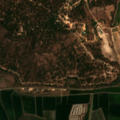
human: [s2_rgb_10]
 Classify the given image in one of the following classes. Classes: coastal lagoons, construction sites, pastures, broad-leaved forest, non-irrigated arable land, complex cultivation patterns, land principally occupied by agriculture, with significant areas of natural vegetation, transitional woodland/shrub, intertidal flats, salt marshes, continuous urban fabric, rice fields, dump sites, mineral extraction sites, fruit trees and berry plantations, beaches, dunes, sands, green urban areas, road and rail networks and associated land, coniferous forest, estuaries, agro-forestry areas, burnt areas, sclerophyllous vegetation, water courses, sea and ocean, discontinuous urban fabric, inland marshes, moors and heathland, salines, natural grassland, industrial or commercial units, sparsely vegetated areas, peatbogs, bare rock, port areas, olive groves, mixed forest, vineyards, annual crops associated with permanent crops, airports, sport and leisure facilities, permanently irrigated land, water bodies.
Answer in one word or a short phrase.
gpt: rice fields, pastures, broad-leaved forest, mixed forest, salines